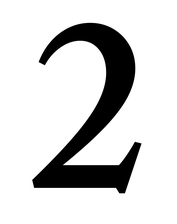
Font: LibreCaslonText_Medium